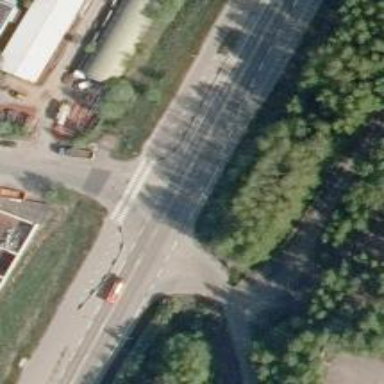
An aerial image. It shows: Uncontrolled road crossing.